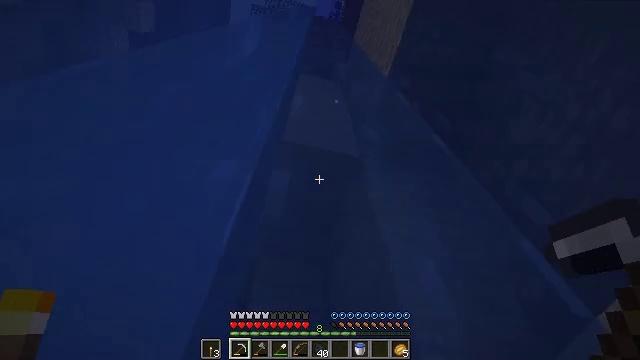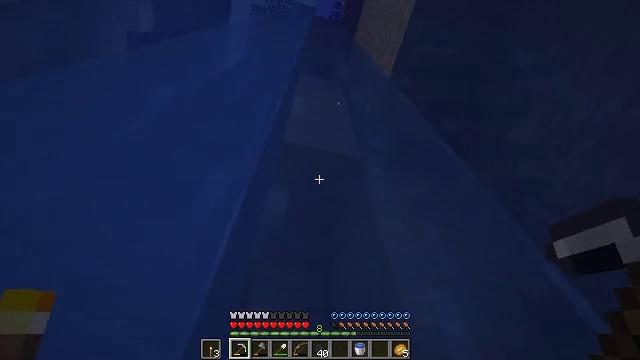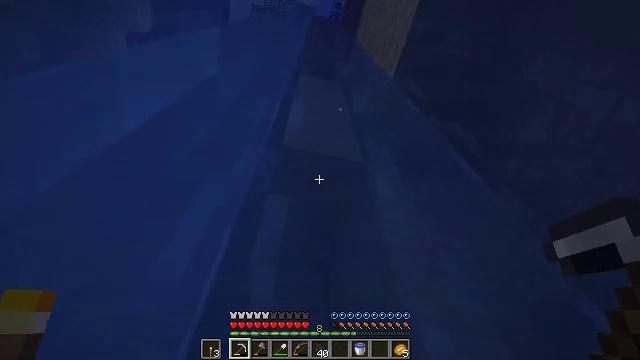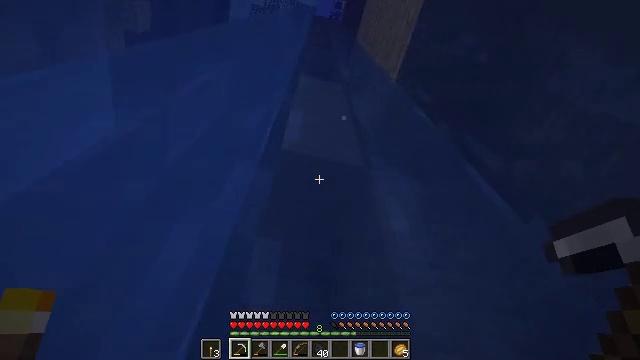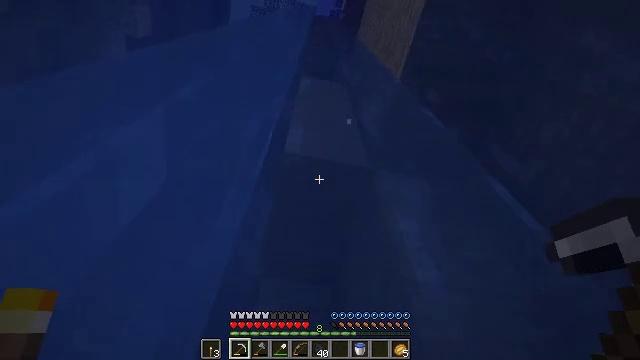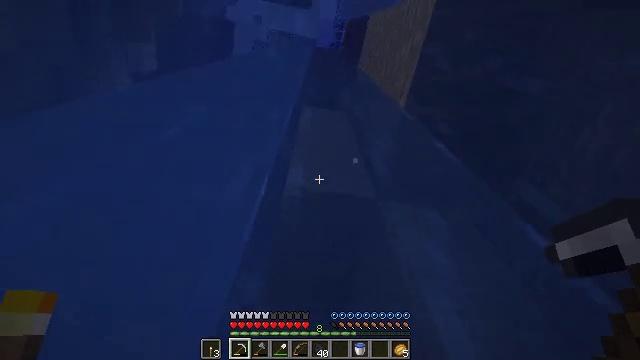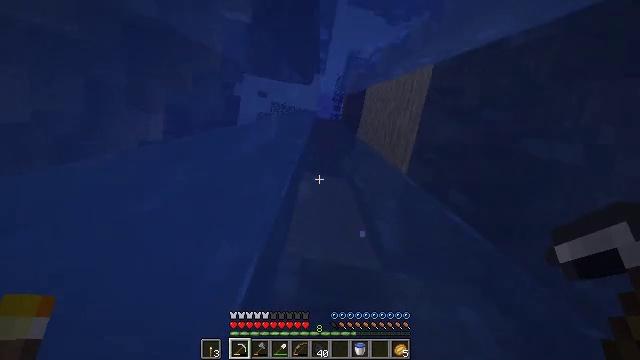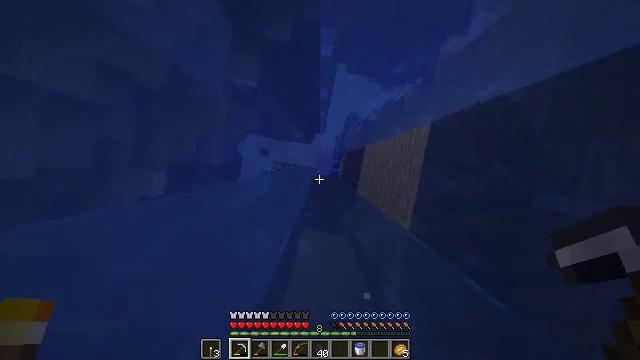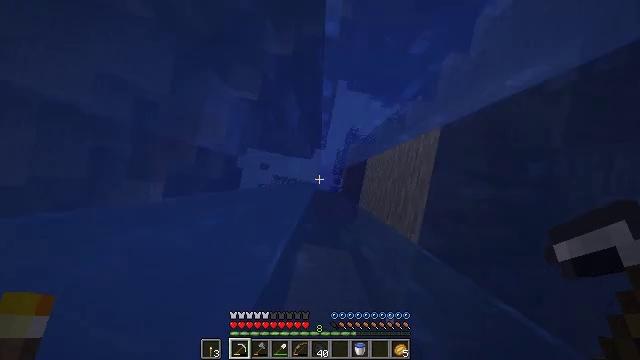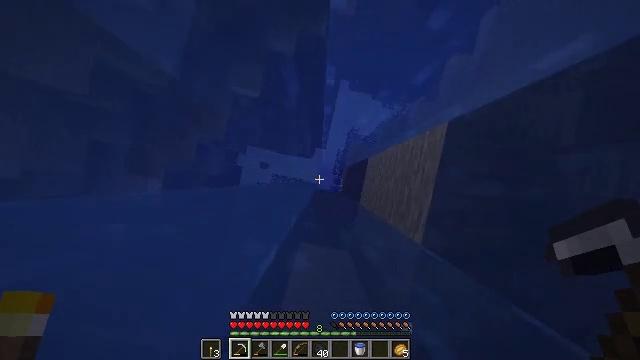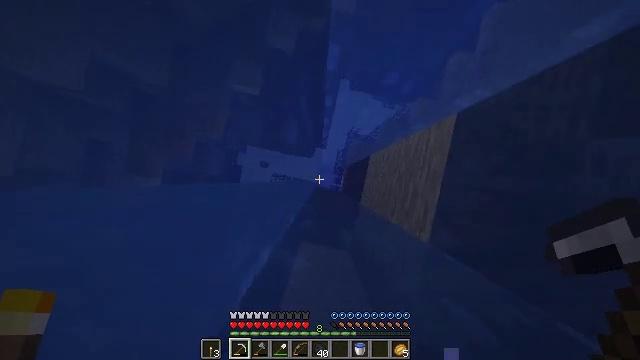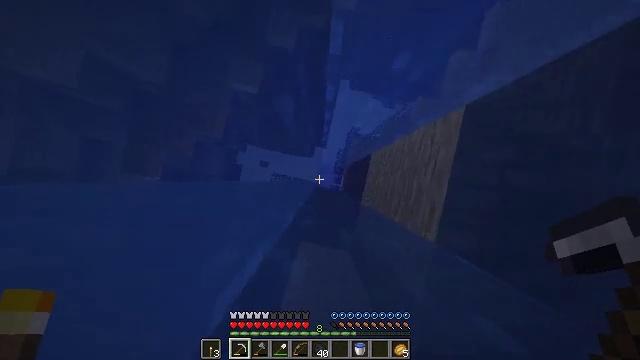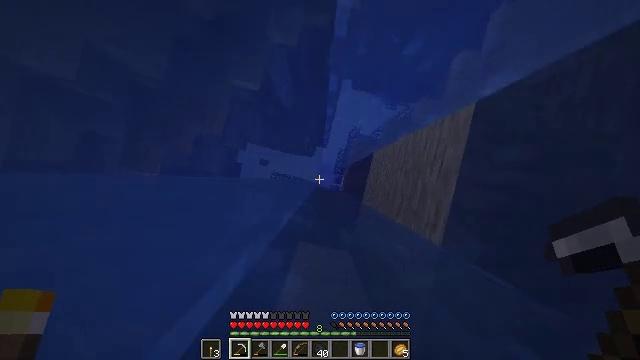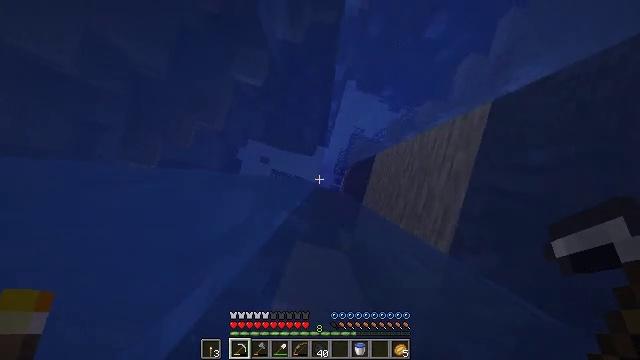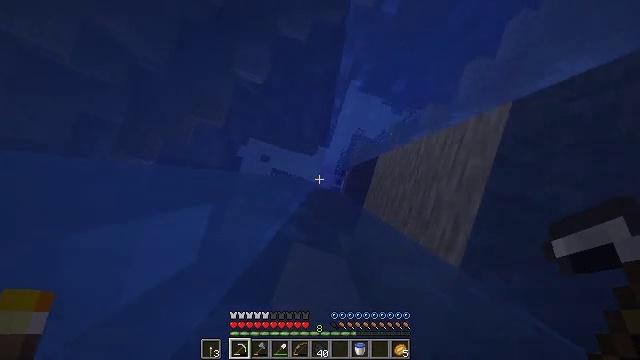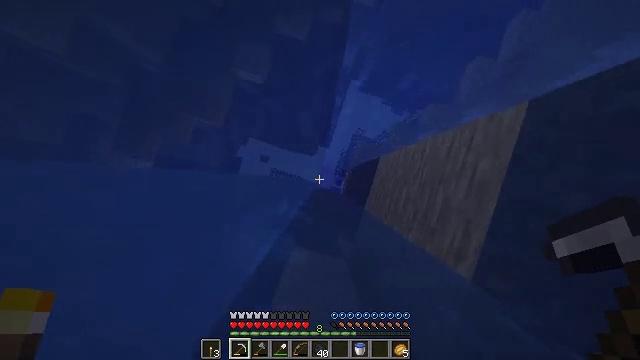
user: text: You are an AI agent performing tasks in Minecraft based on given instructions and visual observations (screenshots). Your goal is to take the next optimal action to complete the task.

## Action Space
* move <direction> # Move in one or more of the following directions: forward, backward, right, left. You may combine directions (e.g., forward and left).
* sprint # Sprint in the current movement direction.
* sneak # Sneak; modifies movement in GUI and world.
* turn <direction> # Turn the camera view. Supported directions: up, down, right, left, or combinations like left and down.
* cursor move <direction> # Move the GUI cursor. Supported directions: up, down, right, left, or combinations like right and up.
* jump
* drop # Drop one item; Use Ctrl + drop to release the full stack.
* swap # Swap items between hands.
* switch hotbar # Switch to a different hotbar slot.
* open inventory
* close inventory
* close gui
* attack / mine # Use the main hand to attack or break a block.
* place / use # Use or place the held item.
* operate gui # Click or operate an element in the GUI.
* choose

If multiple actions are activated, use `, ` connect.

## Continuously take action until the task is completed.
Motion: motion action
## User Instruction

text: Break oak leaves from the trees.
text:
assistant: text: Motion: jump
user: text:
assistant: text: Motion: jump
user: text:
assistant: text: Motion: jump
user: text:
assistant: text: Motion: turn left, jump
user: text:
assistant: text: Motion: move forward, turn left and up, jump
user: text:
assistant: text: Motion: move forward, turn up, jump
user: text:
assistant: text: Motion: move forward, turn up, jump
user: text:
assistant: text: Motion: move forward, turn up, jump
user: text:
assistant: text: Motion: turn right and up, jump
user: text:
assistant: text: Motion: jump
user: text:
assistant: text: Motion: jump
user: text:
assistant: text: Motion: turn right, jump
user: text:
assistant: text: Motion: move back, turn right, jump
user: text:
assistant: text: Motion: move back, turn right, jump
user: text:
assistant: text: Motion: move back, jump
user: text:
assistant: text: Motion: move back, jump
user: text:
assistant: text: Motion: jump
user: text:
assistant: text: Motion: jump
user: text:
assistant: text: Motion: jump
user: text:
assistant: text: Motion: turn right, jump
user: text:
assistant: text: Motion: turn right, jump
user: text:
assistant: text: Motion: turn right and down, jump
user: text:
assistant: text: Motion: turn right and down, jump
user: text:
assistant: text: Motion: turn right, jump
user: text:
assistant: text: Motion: jump
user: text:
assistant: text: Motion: jump
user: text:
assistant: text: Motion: jump
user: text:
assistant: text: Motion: turn right, jump
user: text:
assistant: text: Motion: turn right, jump
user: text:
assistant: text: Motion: turn right, jump